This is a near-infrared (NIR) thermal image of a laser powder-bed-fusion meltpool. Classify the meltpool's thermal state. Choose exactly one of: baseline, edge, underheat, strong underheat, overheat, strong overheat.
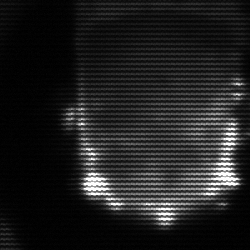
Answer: baseline